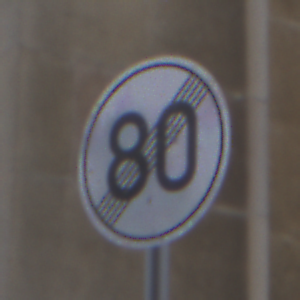
Verkehrszeichen: EndeGeschwindigkeit80
Umgebung: Outdoor, Urban
Tageszeit: Midday
Wetter: Overcast
Licht: Natural
Jahreszeit: NotSpecified
Kontrast: LowContrast